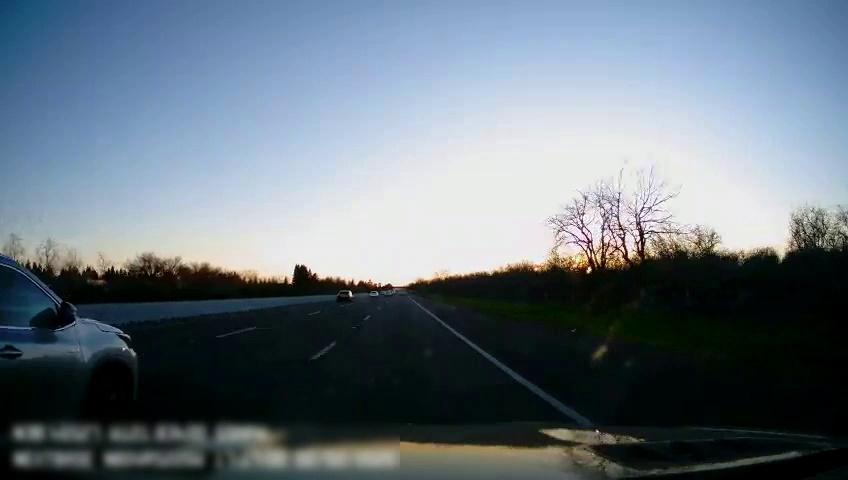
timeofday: Day
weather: Sunny
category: Drivable Space
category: Vehicles | Car
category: Vehicles | SUV
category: Lanes | Alternate Lane
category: Lanes | Current Lane
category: Lanes | Alternate Lane